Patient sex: F
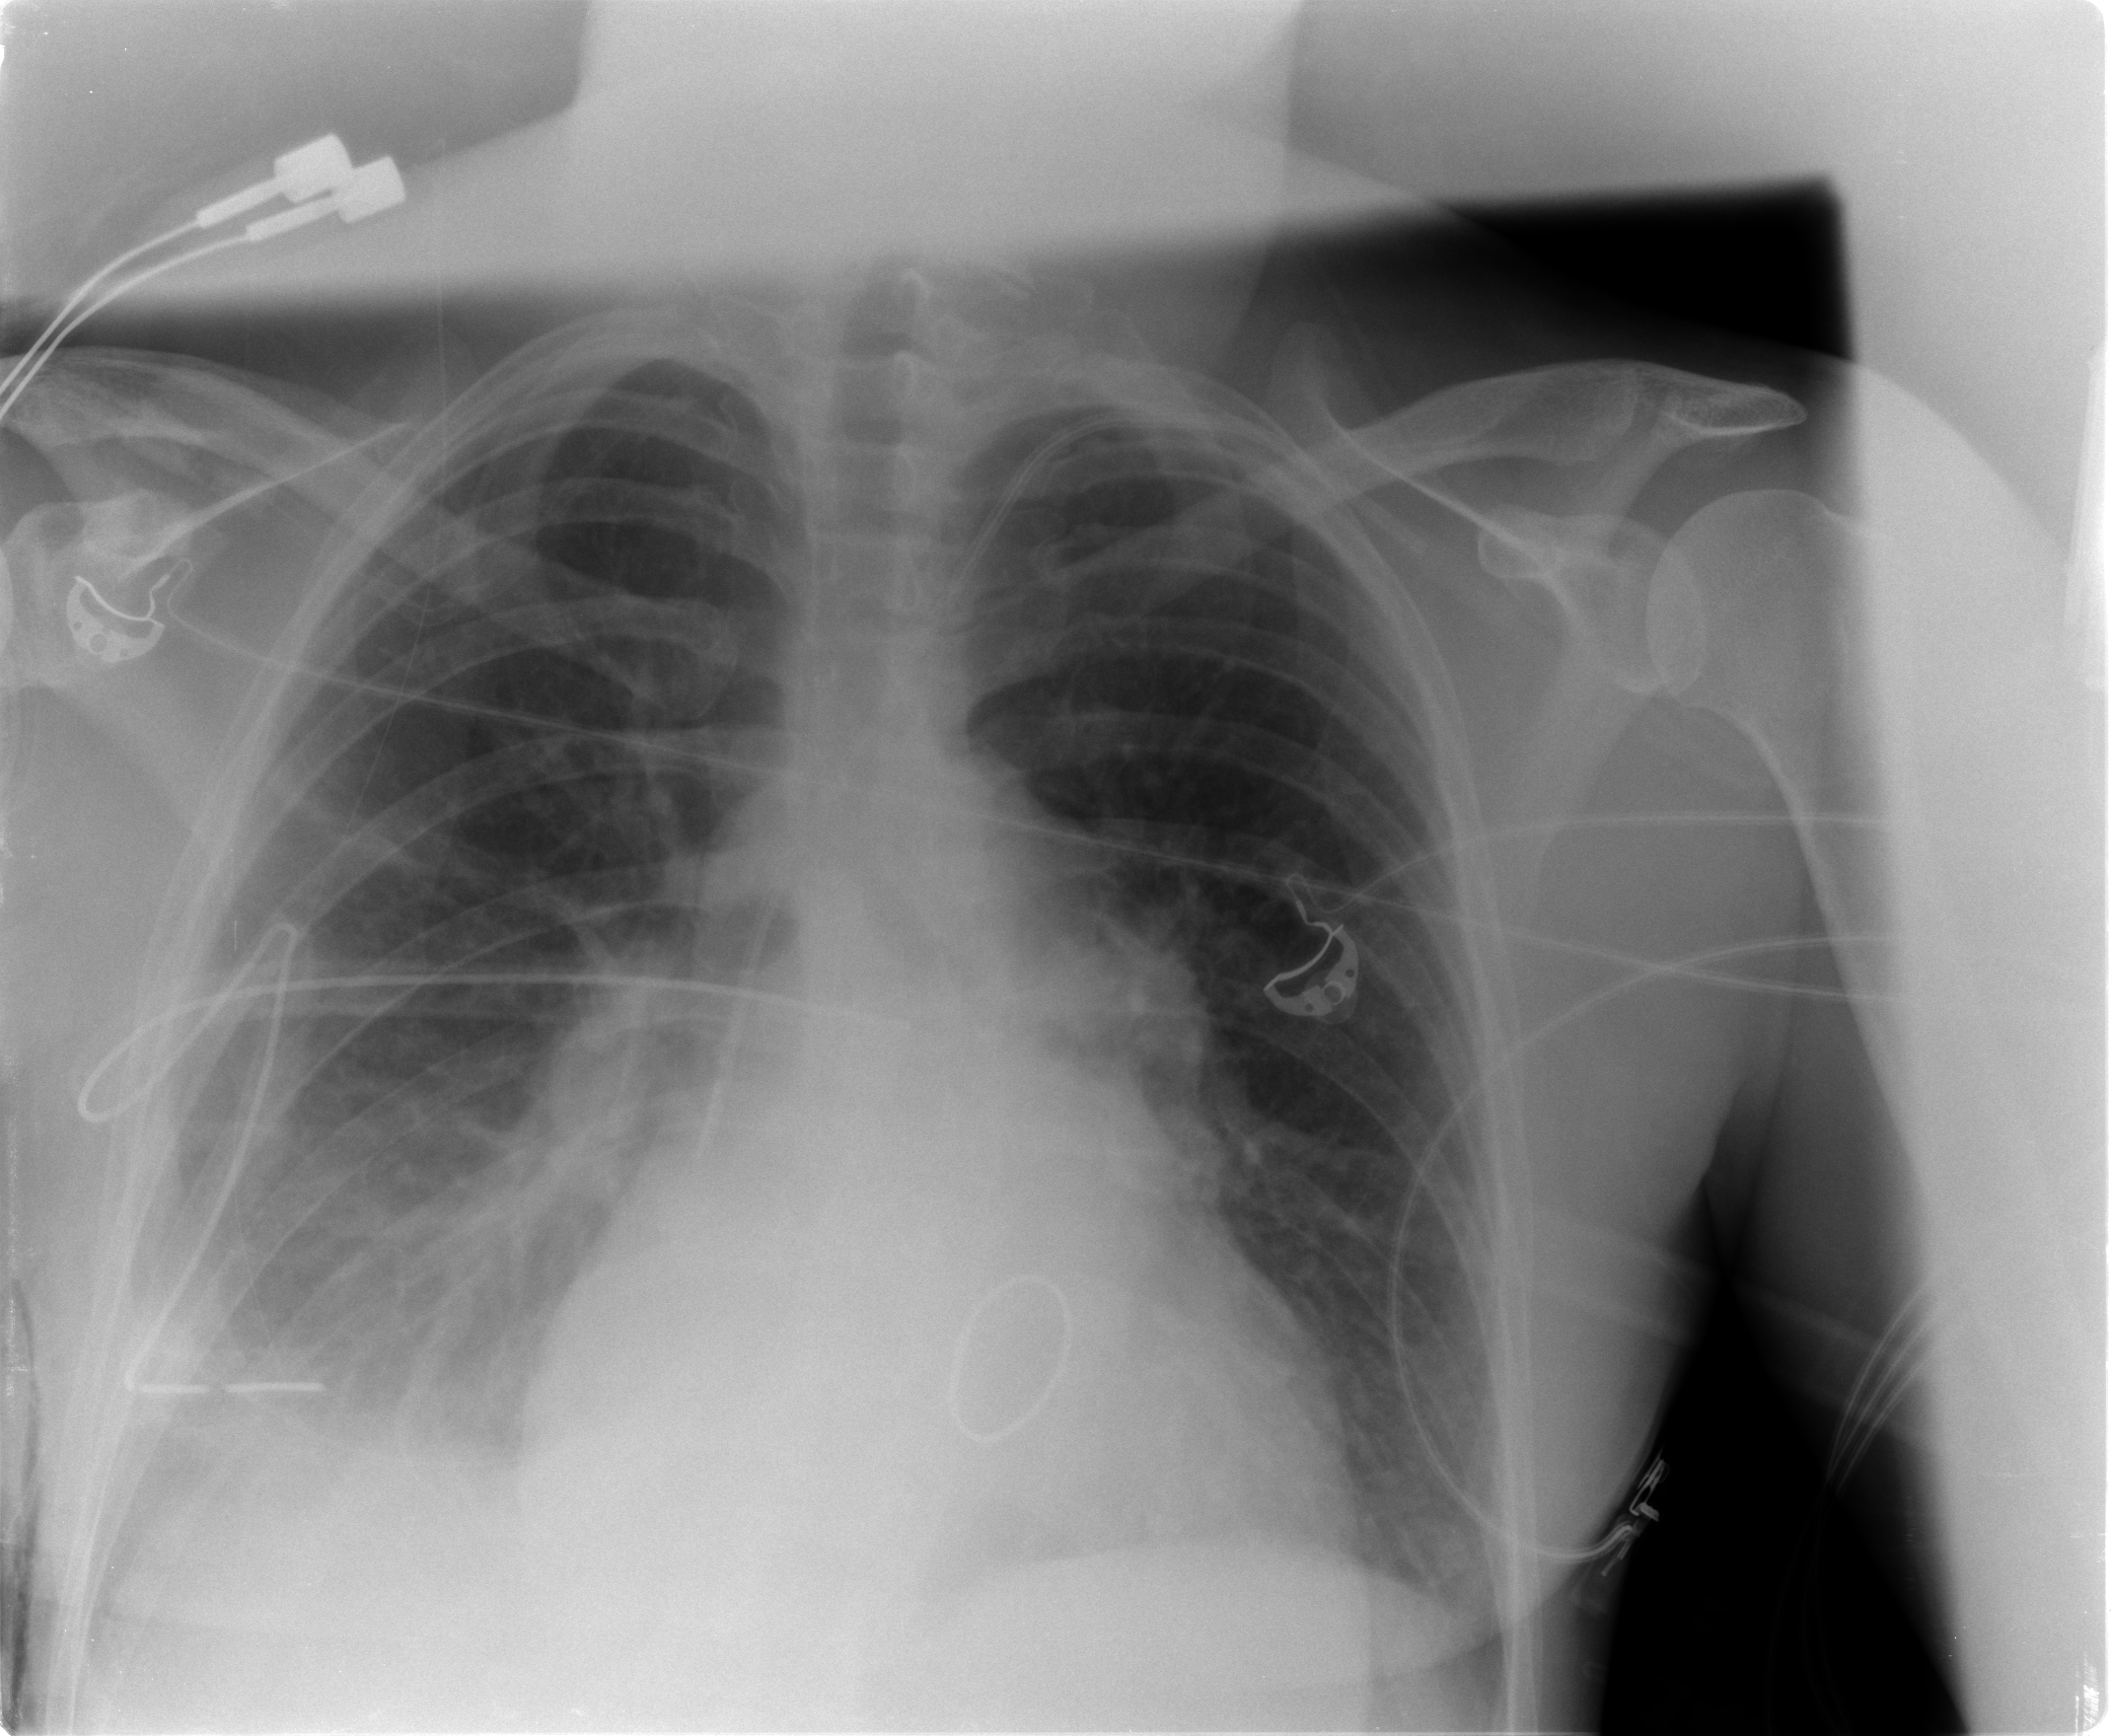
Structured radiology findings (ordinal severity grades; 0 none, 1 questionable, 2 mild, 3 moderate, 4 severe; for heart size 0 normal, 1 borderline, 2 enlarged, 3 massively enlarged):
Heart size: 0
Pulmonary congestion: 1
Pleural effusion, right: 2
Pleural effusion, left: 0
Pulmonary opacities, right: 0
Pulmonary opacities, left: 0
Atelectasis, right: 2
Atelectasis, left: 2